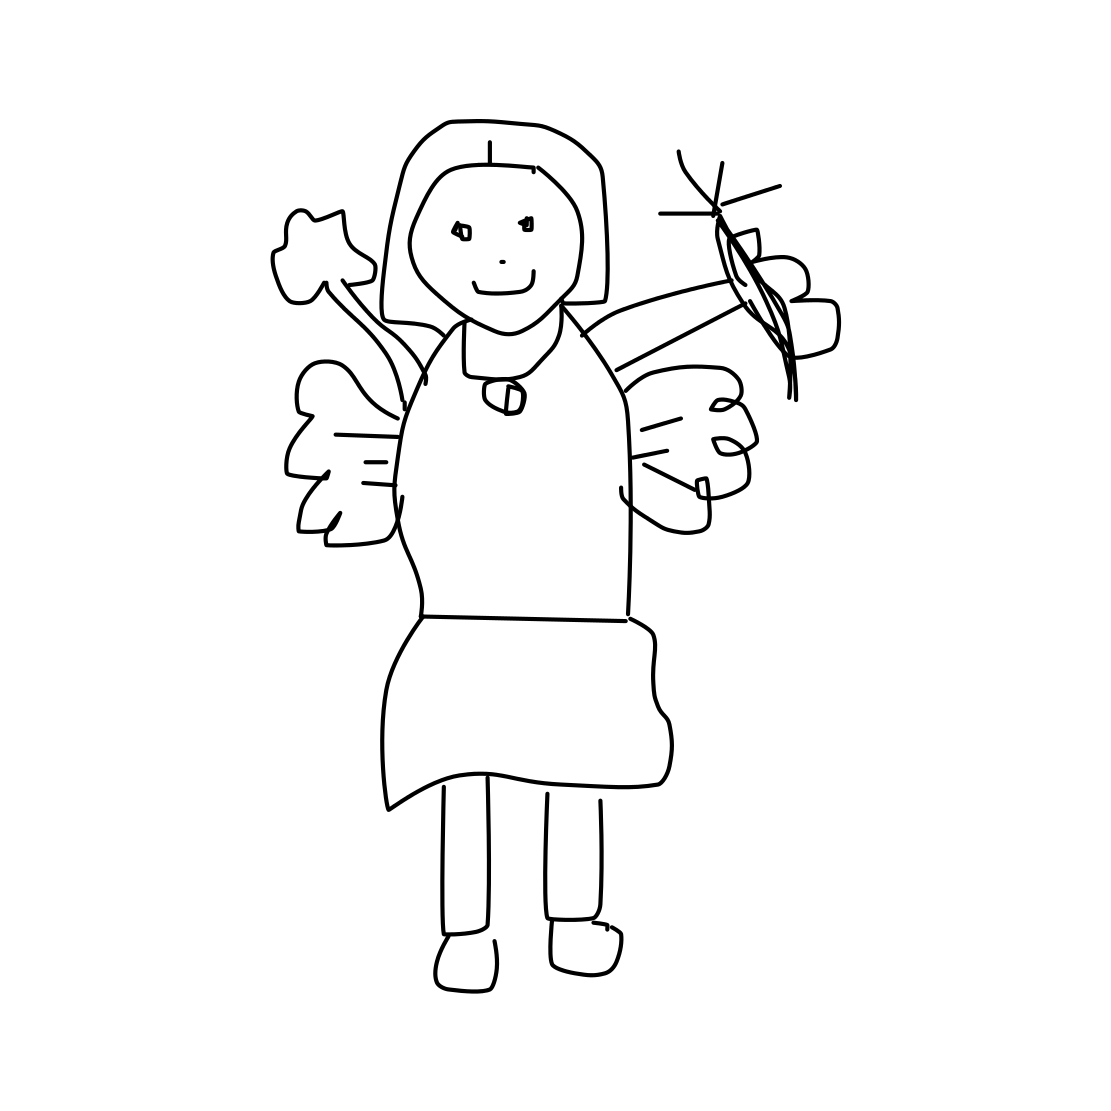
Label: angel